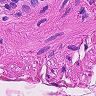
Metastatic tissue present: no